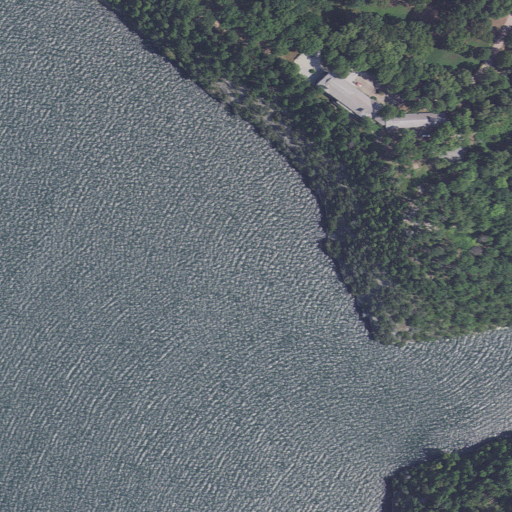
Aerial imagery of island in Arkansas named Standing Rock (historical) containing open water, mixed forest, deciduous forest, evergreen forest, and medium intensity development